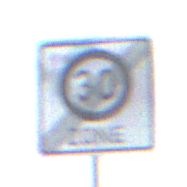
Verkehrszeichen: EndeZone30
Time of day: SunriseSunset
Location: Outdoor (Nature)
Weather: PartlyCloudy
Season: NotSpecified
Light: Natural